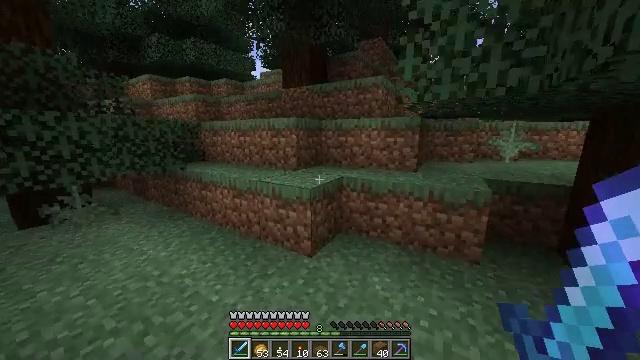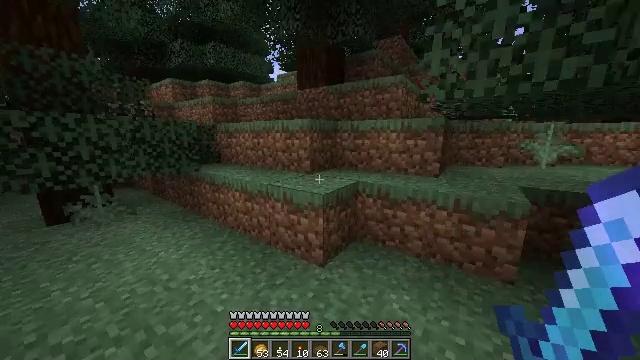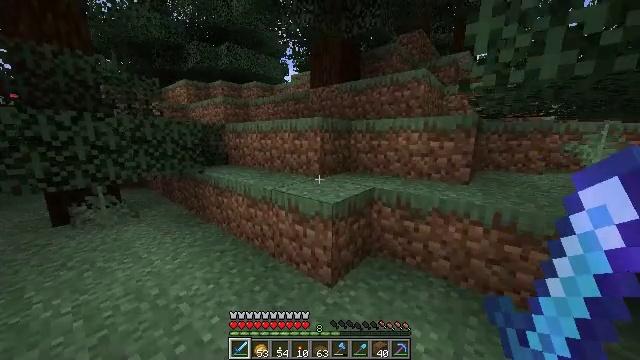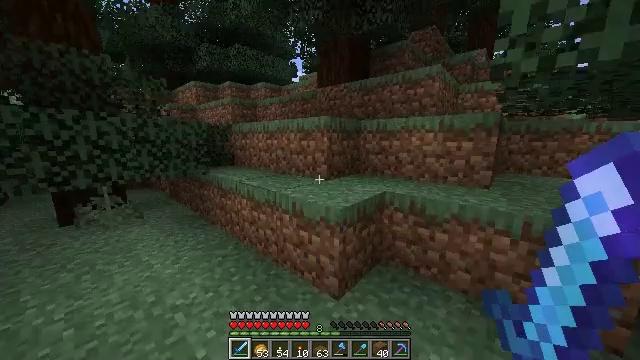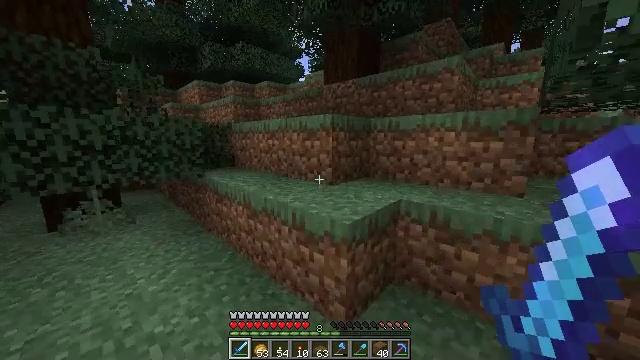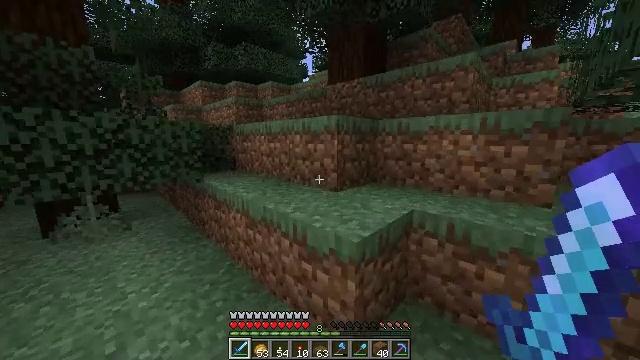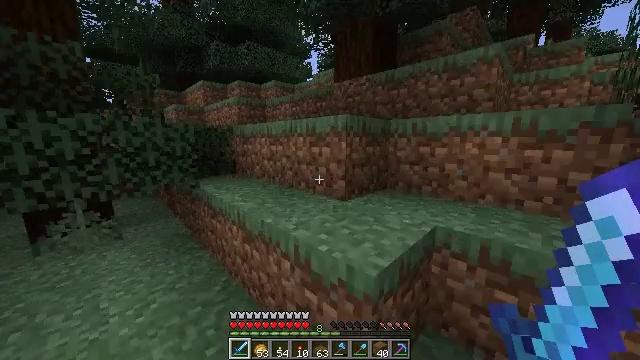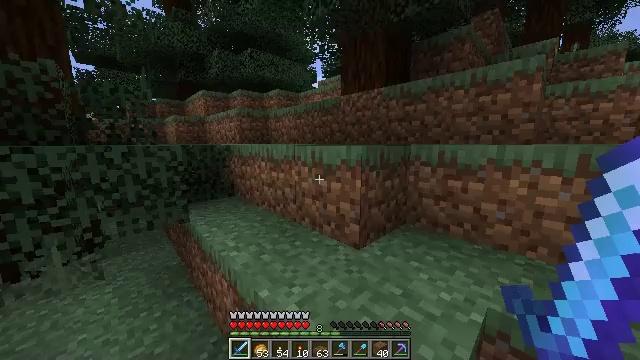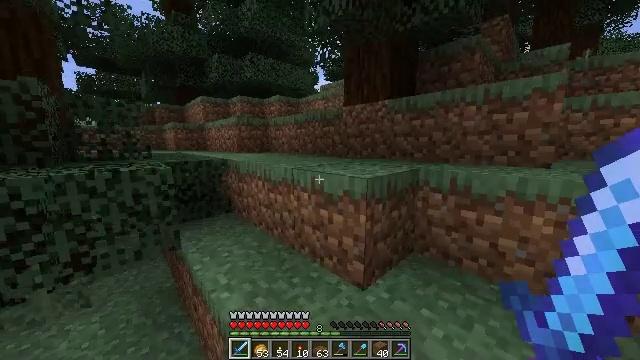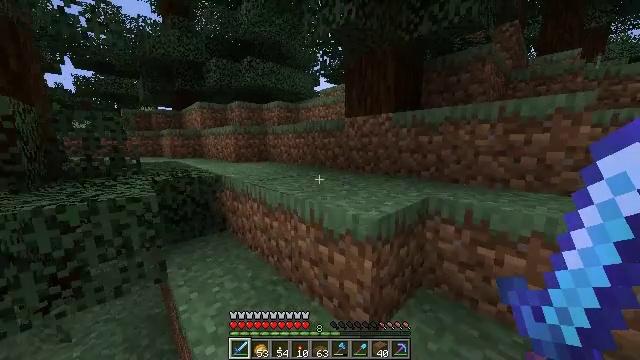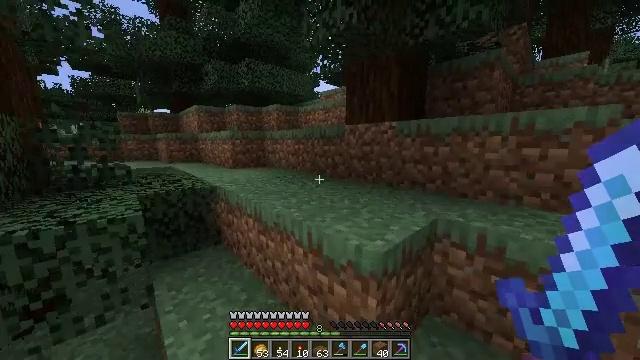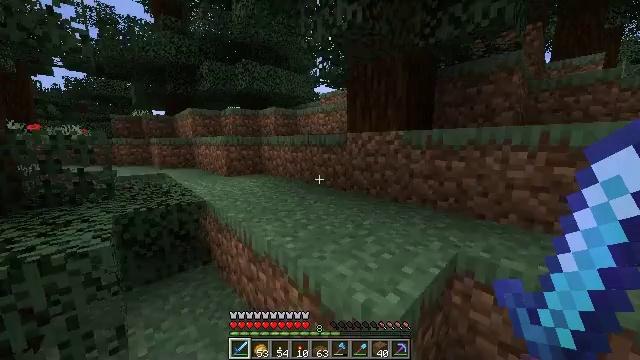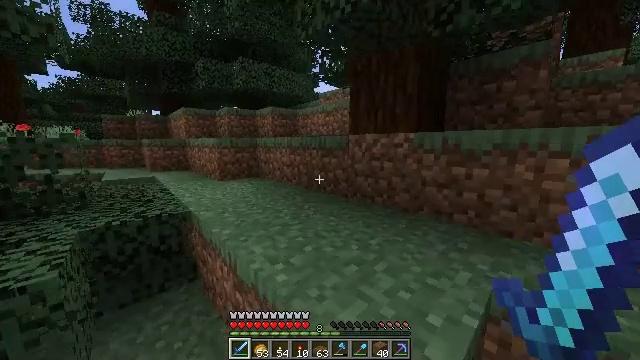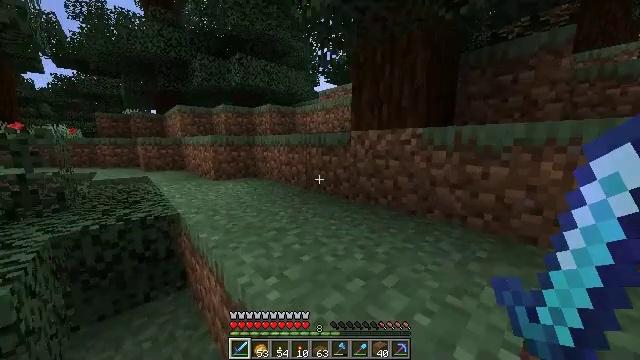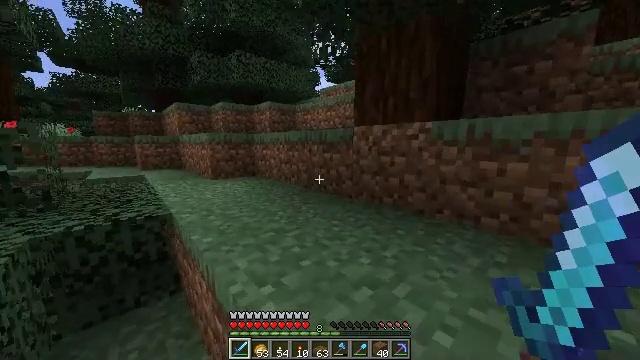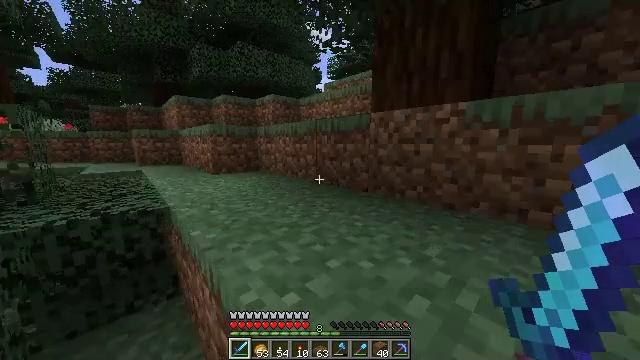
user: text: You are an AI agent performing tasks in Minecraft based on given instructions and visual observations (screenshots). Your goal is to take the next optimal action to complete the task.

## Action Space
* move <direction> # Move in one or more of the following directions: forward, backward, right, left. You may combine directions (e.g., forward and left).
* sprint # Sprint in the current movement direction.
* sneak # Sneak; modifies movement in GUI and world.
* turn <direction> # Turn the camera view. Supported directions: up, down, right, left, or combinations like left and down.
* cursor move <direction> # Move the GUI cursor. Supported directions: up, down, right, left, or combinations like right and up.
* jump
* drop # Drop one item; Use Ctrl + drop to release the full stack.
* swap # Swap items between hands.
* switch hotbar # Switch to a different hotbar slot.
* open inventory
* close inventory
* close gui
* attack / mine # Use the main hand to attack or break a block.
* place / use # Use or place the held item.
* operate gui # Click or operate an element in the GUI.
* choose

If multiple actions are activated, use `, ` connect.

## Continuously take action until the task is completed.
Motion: motion action
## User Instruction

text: Cut down the sugar cane stalks.
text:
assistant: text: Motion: move forward, sprint, turn left
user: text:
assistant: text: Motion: move forward, turn left
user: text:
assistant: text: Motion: move forward, turn left
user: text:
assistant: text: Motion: move forward, turn left
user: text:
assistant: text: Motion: move forward, turn left
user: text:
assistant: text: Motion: move forward, turn left
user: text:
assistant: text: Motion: move forward, turn left, jump
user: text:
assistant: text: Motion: move forward, jump
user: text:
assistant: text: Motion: move forward, jump
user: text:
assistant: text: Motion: move forward, jump
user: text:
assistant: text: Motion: move forward, jump
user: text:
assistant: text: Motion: move forward, jump
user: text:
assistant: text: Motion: move forward, jump
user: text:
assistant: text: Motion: move forward, jump
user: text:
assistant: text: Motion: move forward, sprint, jump
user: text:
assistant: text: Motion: move forward, sprint, jump
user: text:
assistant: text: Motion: move forward, sprint, jump
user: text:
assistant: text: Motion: move forward, sprint, jump
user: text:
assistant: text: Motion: move forward, jump
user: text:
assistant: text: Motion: move forward, jump
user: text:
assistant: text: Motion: move forward, turn right, jump
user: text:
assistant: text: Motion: move forward, sprint, turn right, jump
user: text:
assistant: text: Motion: move forward, sprint, turn right, jump
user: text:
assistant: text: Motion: move forward, sprint, jump
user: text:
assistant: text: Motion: move forward, sprint, jump
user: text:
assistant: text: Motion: move forward, sprint, turn right, jump
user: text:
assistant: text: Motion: move forward, turn right, jump
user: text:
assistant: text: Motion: move forward, turn right, jump
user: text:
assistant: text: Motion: move forward, jump
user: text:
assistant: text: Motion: move forward, sprint, jump